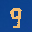
Label: 9